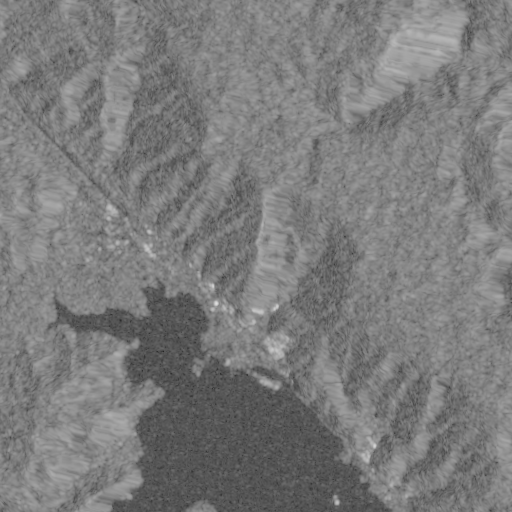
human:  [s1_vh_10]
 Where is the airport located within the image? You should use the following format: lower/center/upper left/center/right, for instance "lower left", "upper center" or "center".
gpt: The airport is located in the upper left of the image.
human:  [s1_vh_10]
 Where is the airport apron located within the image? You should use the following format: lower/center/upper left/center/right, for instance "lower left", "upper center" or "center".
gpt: The airport apron is located in the center left of the image.
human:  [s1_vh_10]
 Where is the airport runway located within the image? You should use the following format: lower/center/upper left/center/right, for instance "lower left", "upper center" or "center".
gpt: The airport runway is located in the upper left of the image.
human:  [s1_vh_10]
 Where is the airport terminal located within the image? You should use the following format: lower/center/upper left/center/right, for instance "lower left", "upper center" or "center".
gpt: The airport terminal is located in the center left of the image.
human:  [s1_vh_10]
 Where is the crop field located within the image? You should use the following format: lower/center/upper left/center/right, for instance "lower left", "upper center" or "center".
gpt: The crop field is located in the lower left of the image.
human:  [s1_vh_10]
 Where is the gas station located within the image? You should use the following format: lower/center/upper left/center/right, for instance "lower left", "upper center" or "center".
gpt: The gas station is located in the lower right of the image.
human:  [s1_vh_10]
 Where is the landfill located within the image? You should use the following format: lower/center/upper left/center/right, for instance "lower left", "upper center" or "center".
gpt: The landfill is located in the center left of the image.
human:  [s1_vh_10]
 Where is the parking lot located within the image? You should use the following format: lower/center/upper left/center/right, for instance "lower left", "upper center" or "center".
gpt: The parking lot is located in the center left of the image.
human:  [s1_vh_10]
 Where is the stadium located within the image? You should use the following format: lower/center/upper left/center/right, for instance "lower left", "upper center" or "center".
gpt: The stadium is located in the lower center of the image.
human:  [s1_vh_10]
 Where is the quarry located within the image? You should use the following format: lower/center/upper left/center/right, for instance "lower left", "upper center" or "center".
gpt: There is no quarry in the image.

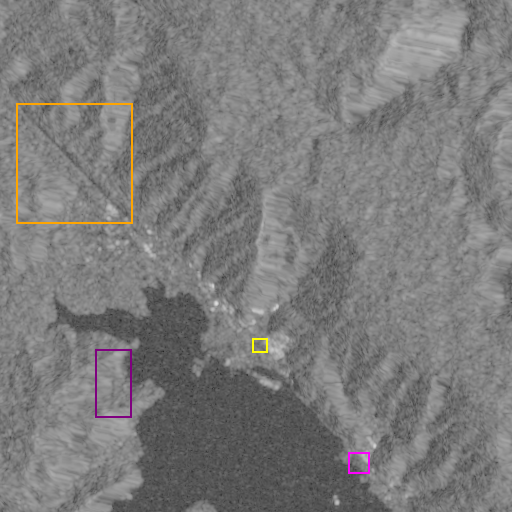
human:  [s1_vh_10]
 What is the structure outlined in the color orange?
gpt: The structure outlined in orange is an airport.
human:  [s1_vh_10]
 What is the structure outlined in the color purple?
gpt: The structure outlined in purple is a crop field.
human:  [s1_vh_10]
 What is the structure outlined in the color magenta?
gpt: The structure outlined in magenta is a park.
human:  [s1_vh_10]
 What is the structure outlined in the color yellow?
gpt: The structure outlined in yellow is a stadium.
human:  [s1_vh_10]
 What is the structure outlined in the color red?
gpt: There is no red outline.